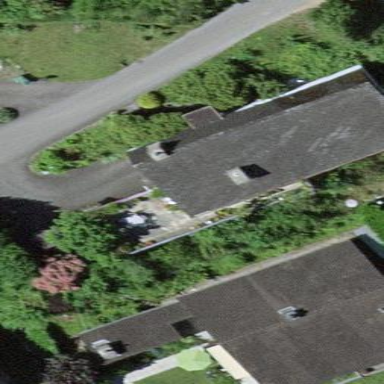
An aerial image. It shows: Detached building.